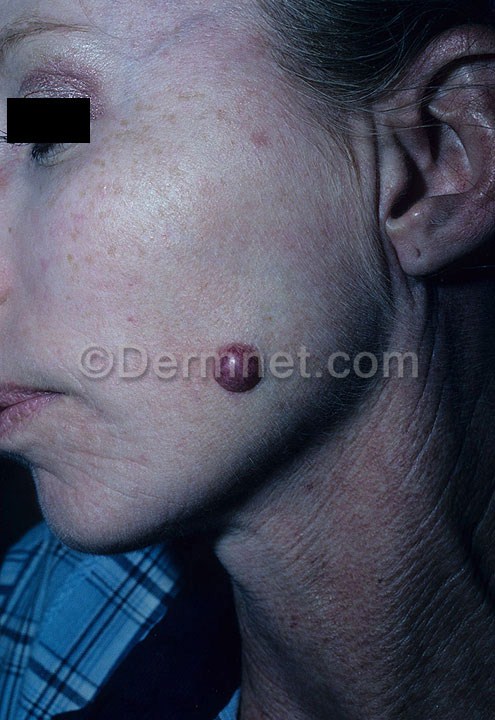
Disease: Seborrheic Keratoses and other Benign Tumors